Question: I have separated my training data to carry out validation and was trying to follow an example on how to graph the training and validation data in one time series chart where the lines would connect and change colors at the validation data (see picture for example I was following).
I am following the example fairly closely (adjusted for my own data) and am getting two separate charts.
Example followed coding and output:
'''
Train.Count.plot(figsize=(15,8), title= 'Daily Ridership', fontsize=14, label='train')
valid.Count.plot(figsize=(15,8), title= 'Daily Ridership', fontsize=14, label='valid')
plt.xlabel("Datetime") plt.ylabel("Passenger count") plt.legend(loc='best') plt.show()
'''

My code (using different data that is set up to provide the sum of values in pandas dataframes bananas_train and bananas_val) is as follows:
'''
bananas_train.plot(figsize=(15,8), title= 'Bananas Daily', fontsize=14, label='train')
bananas_val.plot(figsize=(15,8), title= 'Bananas Daily', fontsize=14, label='valid')
plt.xlabel("Date")
plt.ylabel("Quantity Picked")
plt.legend(loc='best')
plt.show()
'''
The bottom line has been separated compared to the original code due to syntax errors received.
I have attempted to redo with the following code and still get two separate graphs:
'''
#attempt 2
plt.figure(figsize=(28,8))
ax1 = bananas_train.plot(color='blue', grid=True, label='train')
ax2 = bananas_val.plot(color='red', grid=True, label='valid')
plt.xlabel("Date")
plt.ylabel("Quantity Picked")
h1, l1 = ax1.get_legend_handles_labels()
h2, l2 = ax2.get_legend_handles_labels()
plt.legend(h1+h2, l1+l2, loc='best')
plt.show()
'''
My result shows two separate time series charts rather than one. Any ideas on how I can get these two charts to merge?
Edit: If I follow the pages that were listed as duplicates of this question...
<URL>
<URL>
I get a graph with both lines, but with the x axis matching up from the beginning rather than continuing from where the last line left off.
Here is my code where I attempted to followed those directions and got this result:
'''
#attempt 3
ax = bananas_train.plot()
bananas_val.plot(ax=ax)
plt.show()
'''
I need my result to continue the line graphed with the newly merged data, not overlap the lines.
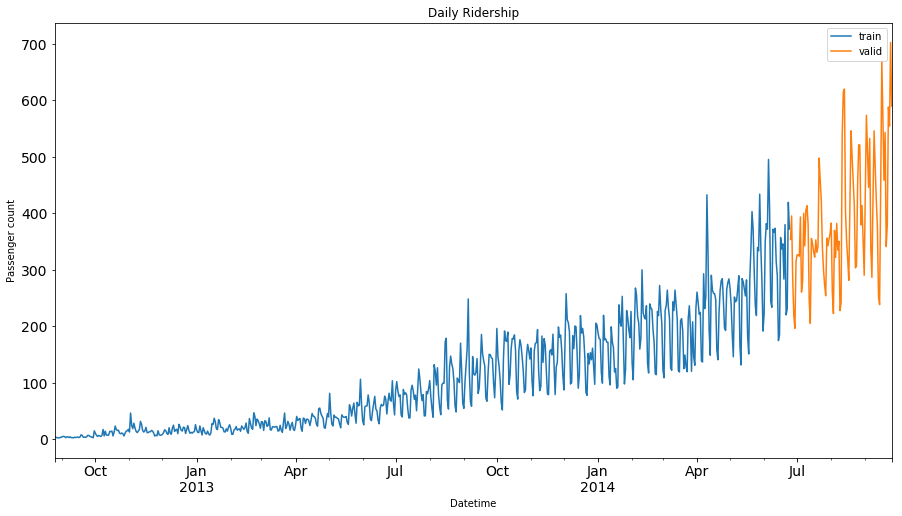
Answer: Next time it would be nice to include some sample data in your question.
I am sure there are better ways of achieving what you want but I will list one here:
'''
# get the length of your training and checking set assuming your data are
# in 2 dataframes (test and check respectively) with a column named after 'count'
t_len=len(test['count'].index)
c_len=len(check['count'].index)
# concaternate your dataframes
test_check= pd.concat([test['count'],check['count']],ignore_index=True)
#create 2 dataframes assigning 0s to training and checking set respectively
test_1=test_check.copy()
check_1= test_check.copy()
test_1.iloc[0:t_len]=0
check_1.iloc[c_len:]=0
#make the plot
test_1.plot(figsize=(15,8),color='blue')
check_1.plot(figsize=(15,8),color='red')
'''